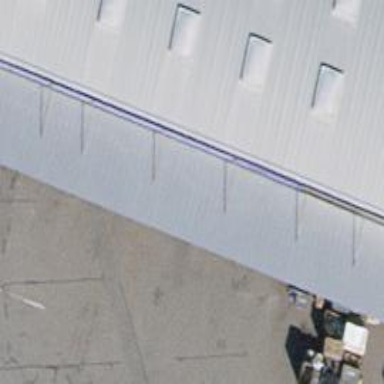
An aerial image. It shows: View of roof of building.